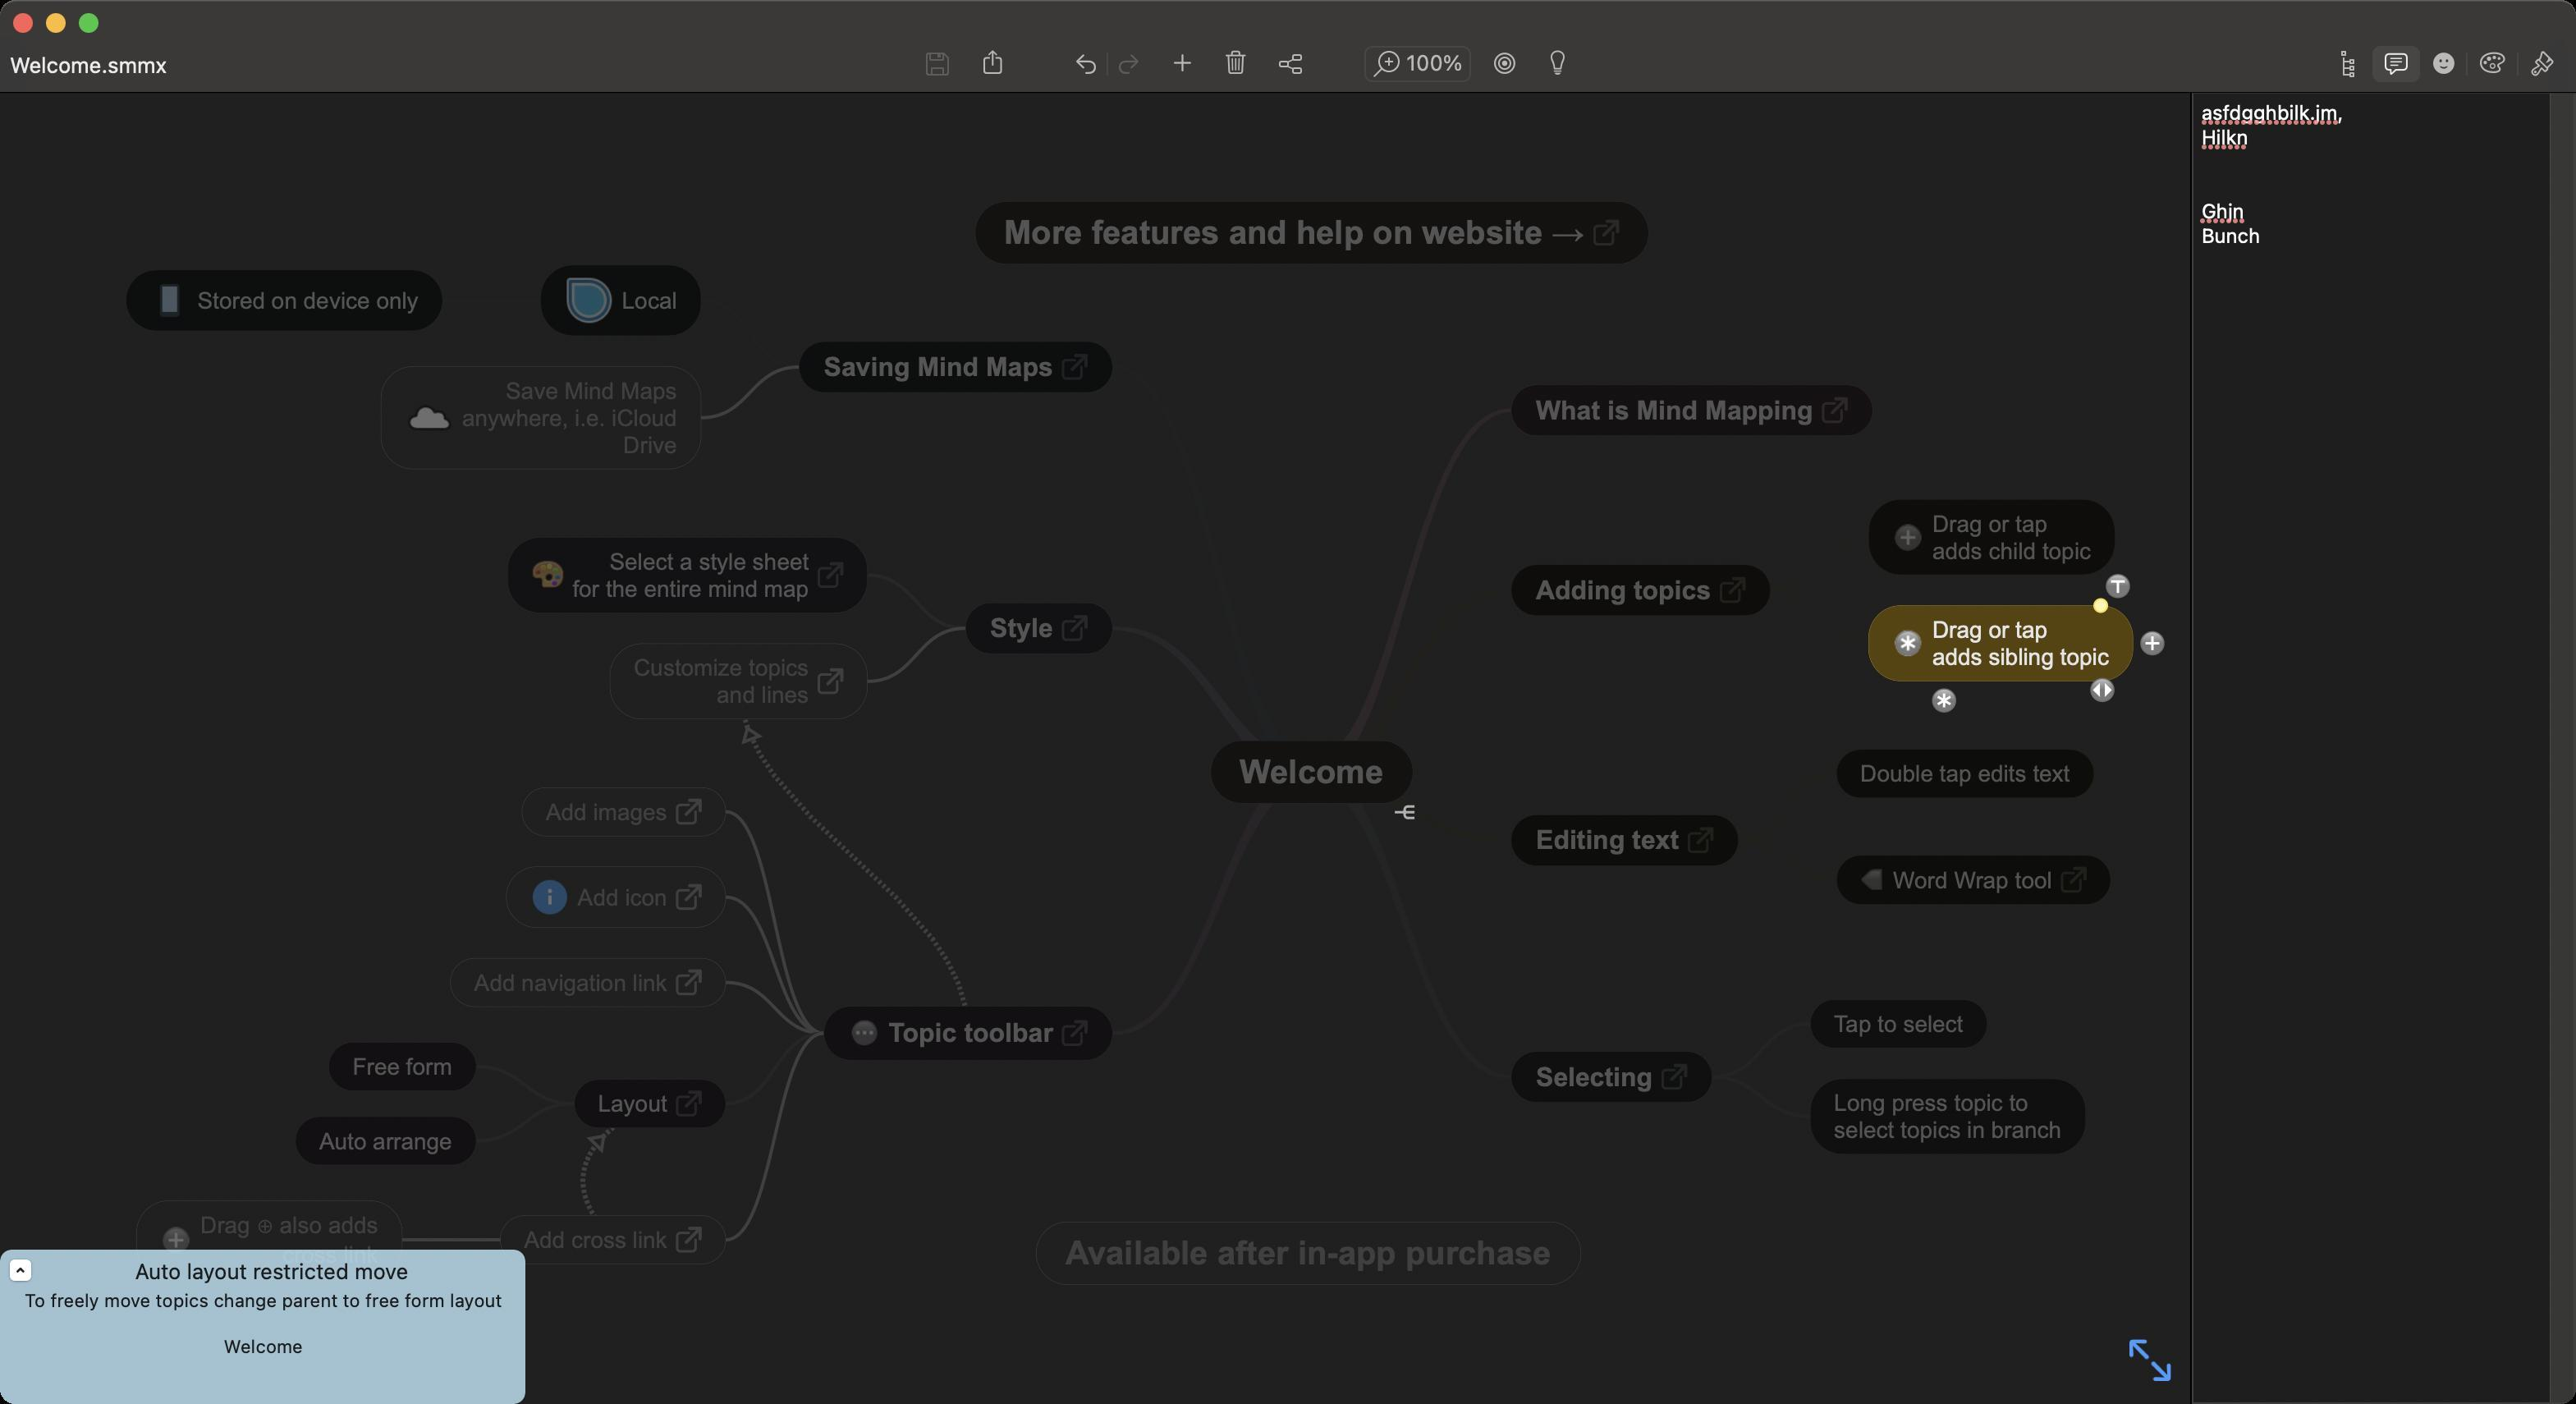
Accessibility tree:
{"name": "Welcome.smmx", "role": "AXWindow", "description": null, "role_description": "standard window", "value": null, "position": "64.00;118.00", "size": "1569;855", "children": [{"name": null, "role": "AXSplitGroup", "description": null, "role_description": "split group", "value": null, "position": "0.00;56.00", "size": "1569;799", "children": [{"name": "", "role": "AXButton", "description": "enter full screen", "role_description": "button", "value": null, "position": "1294.00;809.00", "size": "32;38", "children": []}, {"name": null, "role": "AXStaticText", "description": null, "role_description": "text", "value": "Auto layout restricted move", "position": "23.00;765.00", "size": "285;17", "children": []}, {"name": null, "role": "AXStaticText", "description": null, "role_description": "text", "value": "To freely move topics change parent to free form layout\n\nWelcome", "position": "2.00;785.00", "size": "317;64", "children": []}, {"name": null, "role": "AXDisclosureTriangle", "description": null, "role_description": "disclosure triangle", "value": 0, "position": "4.00;766.00", "size": "17;16", "children": []}, {"name": null, "role": "AXSplitter", "description": null, "role_description": "splitter", "value": 1334.0, "position": "1334.00;56.00", "size": "1;799", "children": []}, {"name": null, "role": "AXGroup", "description": null, "role_description": "group", "value": null, "position": "1335.00;56.00", "size": "234;799", "children": [{"name": null, "role": "AXScrollArea", "description": null, "role_description": "scroll area", "value": null, "position": "1335.00;56.00", "size": "234;799", "children": [{"name": null, "role": "AXTextArea", "description": null, "role_description": "text entry area", "value": "asfdgghbilk.jm,\nHilkn\n\n\nGhjn\nBunch", "position": "1336.00;57.00", "size": "217;797", "children": []}, {"name": null, "role": "AXScrollBar", "description": null, "role_description": "scroll bar", "value": 1.0, "position": "1553.00;57.00", "size": "15;797", "children": []}]}]}]}, {"name": null, "role": "AXToolbar", "description": null, "role_description": "toolbar", "value": null, "position": "0.00;28.00", "size": "1569;28", "children": [{"name": null, "role": "AXGroup", "description": null, "role_description": "group", "value": null, "position": "2.00;28.00", "size": "104;28", "children": [{"name": null, "role": "AXStaticText", "description": "Title", "role_description": "text", "value": "Welcome.smmx", "position": "4.00;30.50", "size": "100;17", "children": []}]}, {"name": null, "role": "AXButton", "description": "Save", "role_description": "button", "value": null, "position": "554.00;28.00", "size": "34;28", "children": []}, {"name": null, "role": "AXButton", "description": "Share", "role_description": "button", "value": null, "position": "588.00;28.00", "size": "33;28", "children": []}, {"name": null, "role": "AXGroup", "description": null, "role_description": "group", "value": null, "position": "645.00;28.00", "size": "59;28", "children": [{"name": null, "role": "AXGroup", "description": "Undo", "role_description": "group", "value": null, "position": "648.00;27.00", "size": "53;25", "children": [{"name": null, "role": "AXButton", "description": "undo", "role_description": "button", "value": null, "position": "648.00;27.00", "size": "27;25", "children": []}, {"name": null, "role": "AXButton", "description": "redo", "role_description": "button", "value": null, "position": "675.00;27.00", "size": "26;25", "children": []}]}]}, {"name": null, "role": "AXButton", "description": "Add", "role_description": "button", "value": null, "position": "704.00;28.00", "size": "32;28", "children": []}, {"name": null, "role": "AXButton", "description": "Delete", "role_description": "button", "value": null, "position": "736.00;28.00", "size": "33;28", "children": []}, {"name": null, "role": "AXButton", "description": "Layout", "role_description": "button", "value": null, "position": "769.00;28.00", "size": "34;28", "children": []}, {"name": null, "role": "AXButton", "description": "Zoom", "role_description": "button", "value": null, "position": "827.00;28.00", "size": "73;28", "children": []}, {"name": null, "role": "AXButton", "description": "Focus", "role_description": "button", "value": null, "position": "900.00;28.00", "size": "33;28", "children": []}, {"name": null, "role": "AXButton", "description": "Brainstorm", "role_description": "button", "value": null, "position": "933.00;28.00", "size": "31;28", "children": []}, {"name": null, "role": "AXGroup", "description": null, "role_description": "group", "value": null, "position": "1412.00;28.00", "size": "155;28", "children": [{"name": null, "role": "AXRadioGroup", "description": "Inspector", "role_description": "radio group", "value": "{\n    \"name\": null,\n    \"role\": \"AXRadioButton\",\n    \"description\": \"comment lines\",\n    \"role_description\": \"radio button\",\n    \"value\": 1,\n    \"position\": \"1445.00;27.00\",\n    \"size\": \"30;25\",\n    \"children\": []\n}", "position": "1415.00;27.00", "size": "149;25", "children": [{"name": null, "role": "AXRadioButton", "description": null, "role_description": "radio button", "value": 0, "position": "1415.00;27.00", "size": "30;25", "children": []}, {"name": null, "role": "AXRadioButton", "description": "comment lines", "role_description": "radio button", "value": 1, "position": "1445.00;27.00", "size": "30;25", "children": []}, {"name": null, "role": "AXRadioButton", "description": null, "role_description": "radio button", "value": 0, "position": "1475.00;27.00", "size": "28;25", "children": []}, {"name": null, "role": "AXRadioButton", "description": null, "role_description": "radio button", "value": 0, "position": "1503.00;27.00", "size": "31;25", "children": []}, {"name": null, "role": "AXRadioButton", "description": "format", "role_description": "radio button", "value": 0, "position": "1534.00;27.00", "size": "30;25", "children": []}]}]}]}, {"name": null, "role": "AXButton", "description": null, "role_description": "close button", "value": null, "position": "7.00;6.00", "size": "14;16", "children": []}, {"name": null, "role": "AXButton", "description": null, "role_description": "full screen button", "value": null, "position": "47.00;6.00", "size": "14;16", "children": [{"name": null, "role": "AXGroup", "description": null, "role_description": "group", "value": null, "position": "47.00;6.00", "size": "14;16", "children": [{"name": null, "role": "AXGroup", "description": null, "role_description": "group", "value": null, "position": "47.00;6.00", "size": "14;16", "children": []}]}]}, {"name": null, "role": "AXButton", "description": null, "role_description": "minimize button", "value": null, "position": "27.00;6.00", "size": "14;16", "children": []}]}